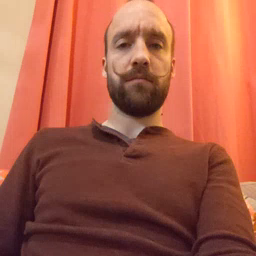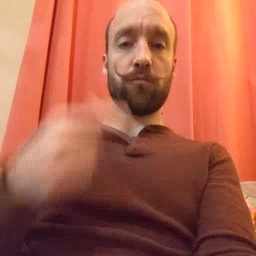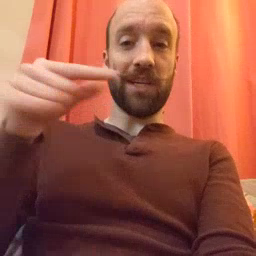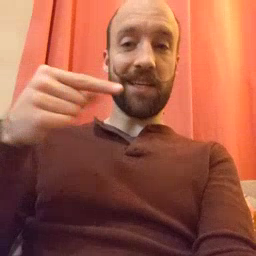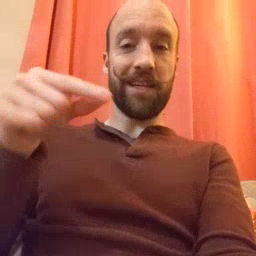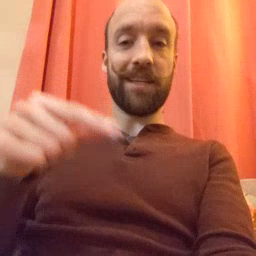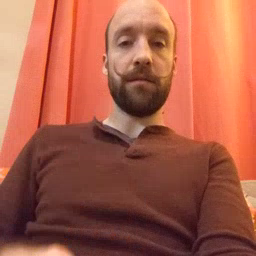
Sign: green